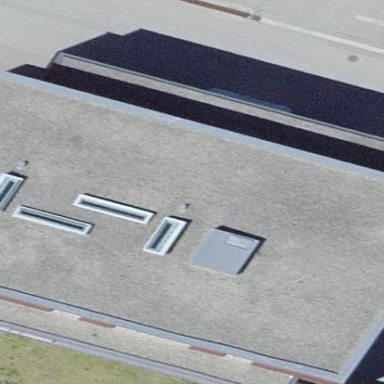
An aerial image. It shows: Industrial building with flat roof.